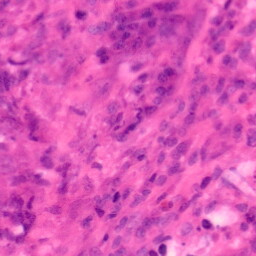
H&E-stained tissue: Colon